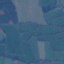
Label: Pasture